Group 1:
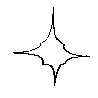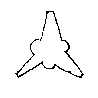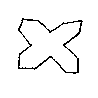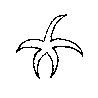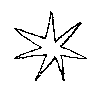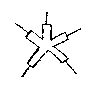
Group 2:
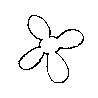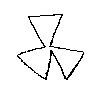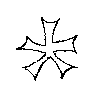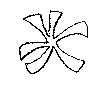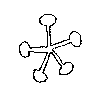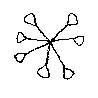
Rule separating the two groups: Petals taper off vs. petals thicken.
Concepts: all, decreasing, increasing, larger, becoming, protrusion, size_increase_decrease, smaller, becoming
Author: Douglas R. Hofstadter